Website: bh-photo
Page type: address-validator
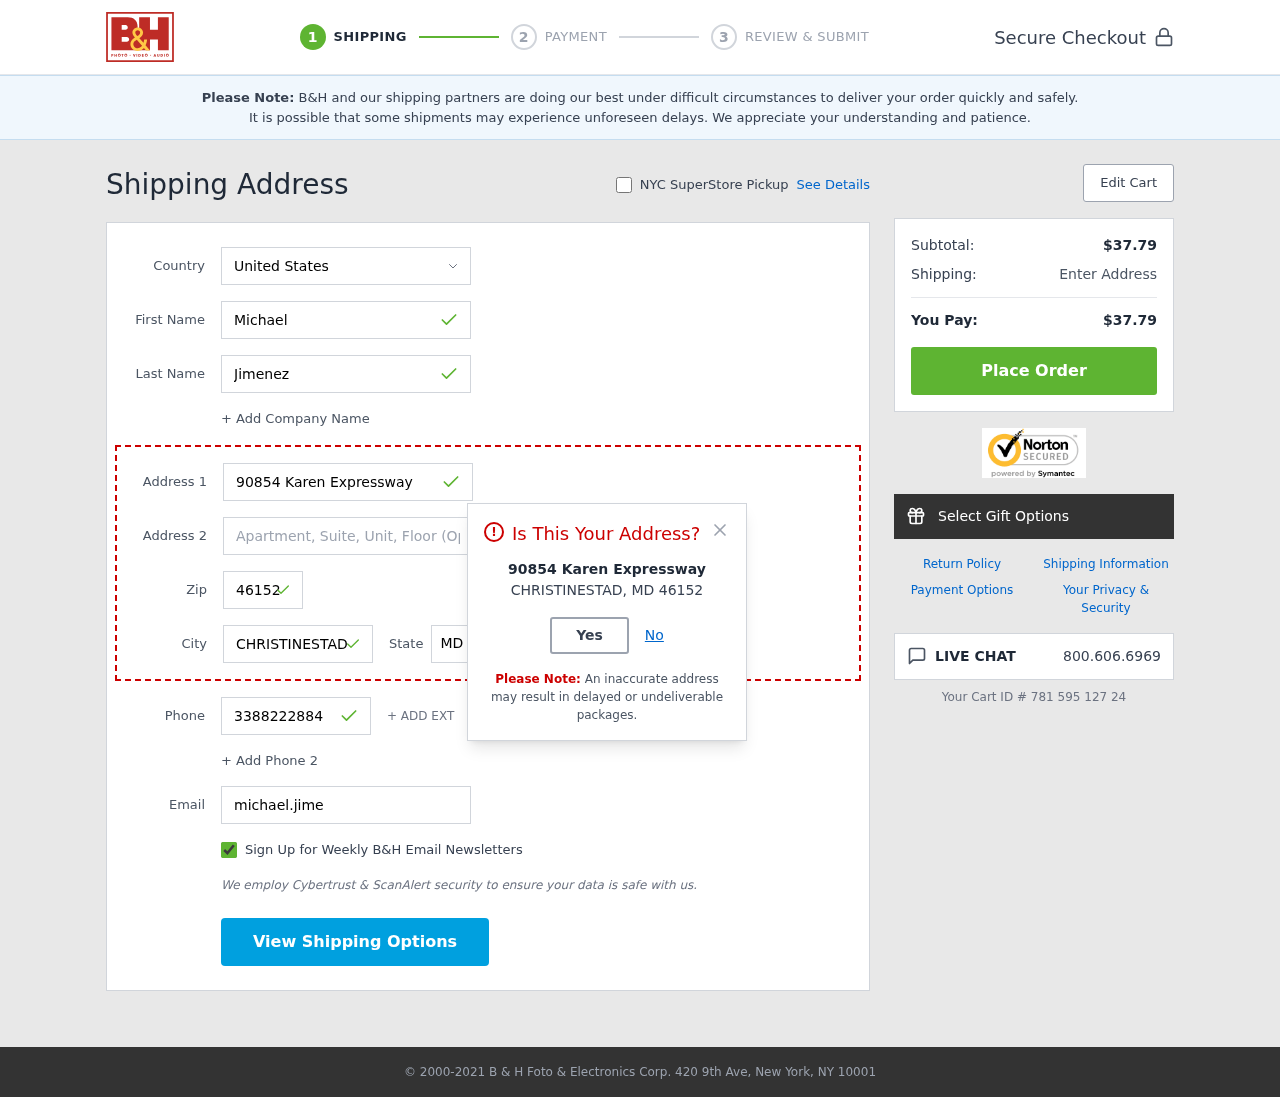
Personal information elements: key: PII_CITY
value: Christinestad
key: PII_COUNTRY
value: United States
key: PII_EMAIL
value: michael.jimenez@yahoo.com
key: PII_FIRSTNAME
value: Michael
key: PII_LASTNAME
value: Jimenez
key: PII_PHONE
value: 3388222884
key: PII_POSTCODE
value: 46152
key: PII_STATE_ABBR
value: MD
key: PII_STREET
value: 90854 Karen Expressway
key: PII_CITY_MODAL
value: CHRISTINESTAD
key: PII_POSTCODE_FULL
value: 46152
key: PII_POSTCODE_NUMERIC
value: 46152
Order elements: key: ORDER_SUBTOTAL
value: $37.79
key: ORDER_TOTAL
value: $37.79
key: ORDER_ID
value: Your Cart ID # 781 595 127 24